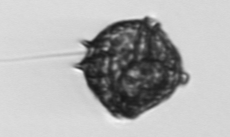
Label: Gonyaulax